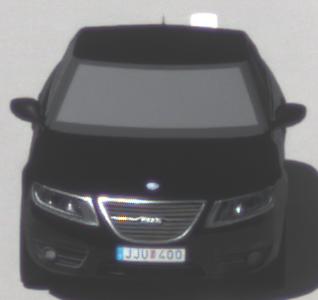
Make: Saab
Model: 5-Sep
Detailed model: 9-5 1.6T
Model produced from: 2010/06
Model produced until: 2011/12
Doors: 4
Color: black
Road condition: dry road
Daytime: midday
Contrast: high contrast